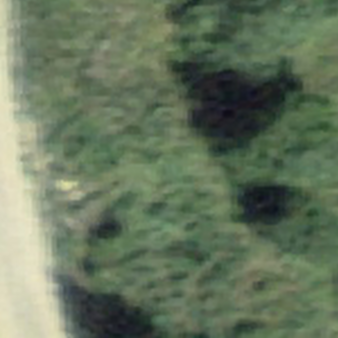
Label: other